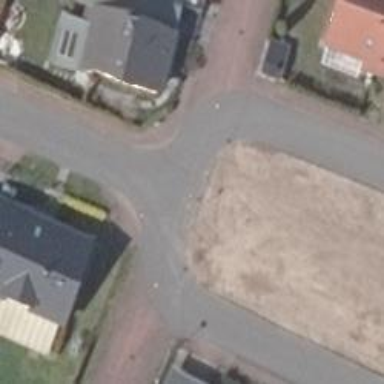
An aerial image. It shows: Residential road with no sidewalk.